Question: I'm trying to convert a php array of items to labels for a X-axis. The default example is:
'''
categories: ['Jan','Feb','Mar','Apr', 'May', 'Jun',
'Jul', 'Aug', 'Sep', 'Oct', 'Nov', 'Dec']
'''
So I have a PHP array ($items) and end up with a Javascript array (var items). Firebug outputs the following:
'''
console.log(items);
["item1_10_20", "item2_2011_10_14", "item3_2011_10_07", "item3_2011_09_12"]
'''
I can see that I should have single quotes, instead. How can I do that? Or maybe I should feed Highcharts with a comma and single-quoted separated string instead? How do I do either?
---
I've tried this, but no luck at all!
in my view file I have a javascript script:
'''
var items = "'<? echo join("','", $items) ?>'"; // Note the enclosing single quotes
'''
And in the Highcharts JS file:
'''
xAxis: {
categories: [items]
},
'''
The whole array is placed in the first value of the x-axis and the rest of the values are blank. The item variable is shown in firebug:
'''
'item1_2011_10_20','item2_2011_10_14','item3_2011_10_07','item4_2x1_2011_09_12'
'''
How weird is this not working?
---
When using json_encode to format the php array, I still can't get highcharts to recognize the array. If I manually copy and hardcode the array with single quotes, it works. But I really need to pass the array from php to highcharts' js via variables.
Here's the resulting x-axis with an array via json_encode:

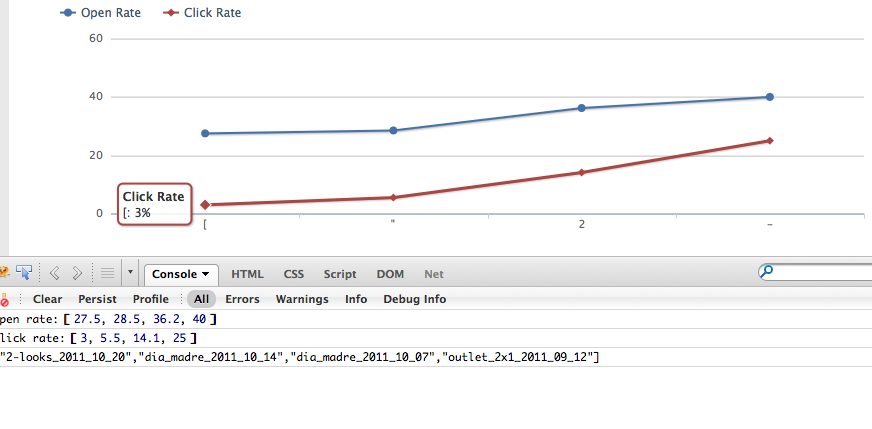
Answer: The following is already an array -
'''
["item1_10_20", "item2_2011_10_14", "item3_2011_10_07", "item3_2011_09_12"]
'''
so, change the following
'''
xAxis: {
categories: [items]
},
'''
as follows -
'''
xAxis: {
categories: items
},
'''
'''
xAxis: {
categories: eval('(' + items + ')')
},
'''
One thing you need to know here is that JSON is not Javascript. You get get JSON reponse from server which is nothing more than a string in Javascript. So, to use that JSON response in Javascript you have to parse the JSON to form a Javascript data structure like object, array, etc (Just like we do with XMl), which is called parsing.
There are a lot of JSON parsing libraries, but we can also use 'eval' JS function to do the job, as long as security is not a concern.
And in your case, the JSON response represents an array so you use 'eval' to turn that into a real Javascript array.
So, 'items' is JSON and you use 'eval' ('eval('(' + items + ')')') to parse which returns a Javascript array and then you assign the result to 'categories'.